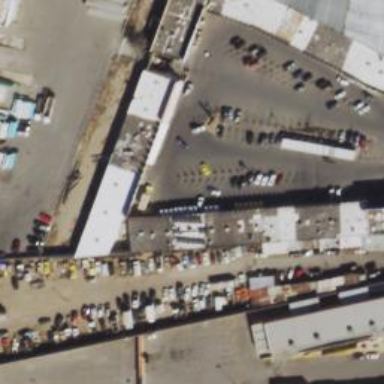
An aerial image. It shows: Marketplace building.